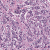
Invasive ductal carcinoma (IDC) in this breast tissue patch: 1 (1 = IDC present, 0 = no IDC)